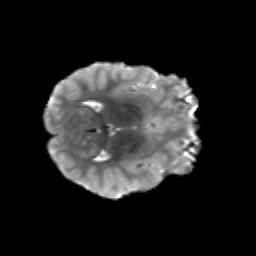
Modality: T2w
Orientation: axial
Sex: male
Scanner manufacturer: siemens
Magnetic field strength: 3 T
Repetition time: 5 s
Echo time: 0.071 s